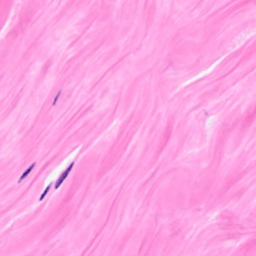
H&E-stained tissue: Breast